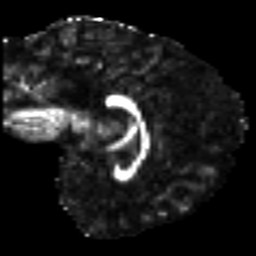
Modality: FA
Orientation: sagittal
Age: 46
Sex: female
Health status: ill
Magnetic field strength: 3 T
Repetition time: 9 s
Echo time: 0.093 s